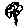
Label: flower